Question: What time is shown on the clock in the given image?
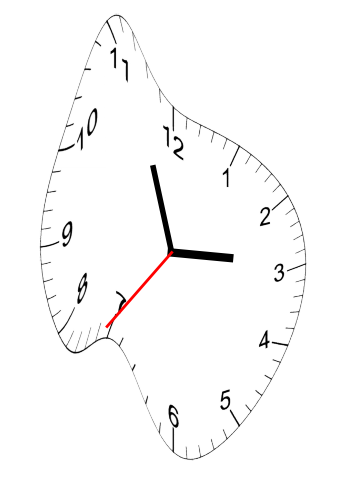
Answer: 02:56:36